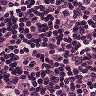
Metastatic tissue present: yes